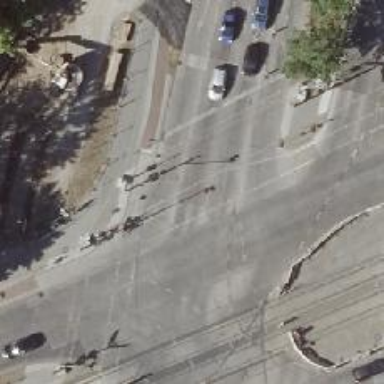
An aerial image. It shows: Path with concrete cycleway crossing equipped with traffic signals.